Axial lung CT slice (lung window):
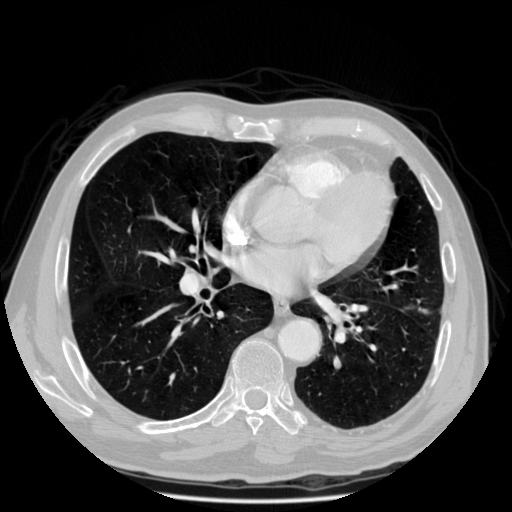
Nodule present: no